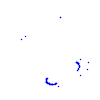
Particle: proton